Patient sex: M
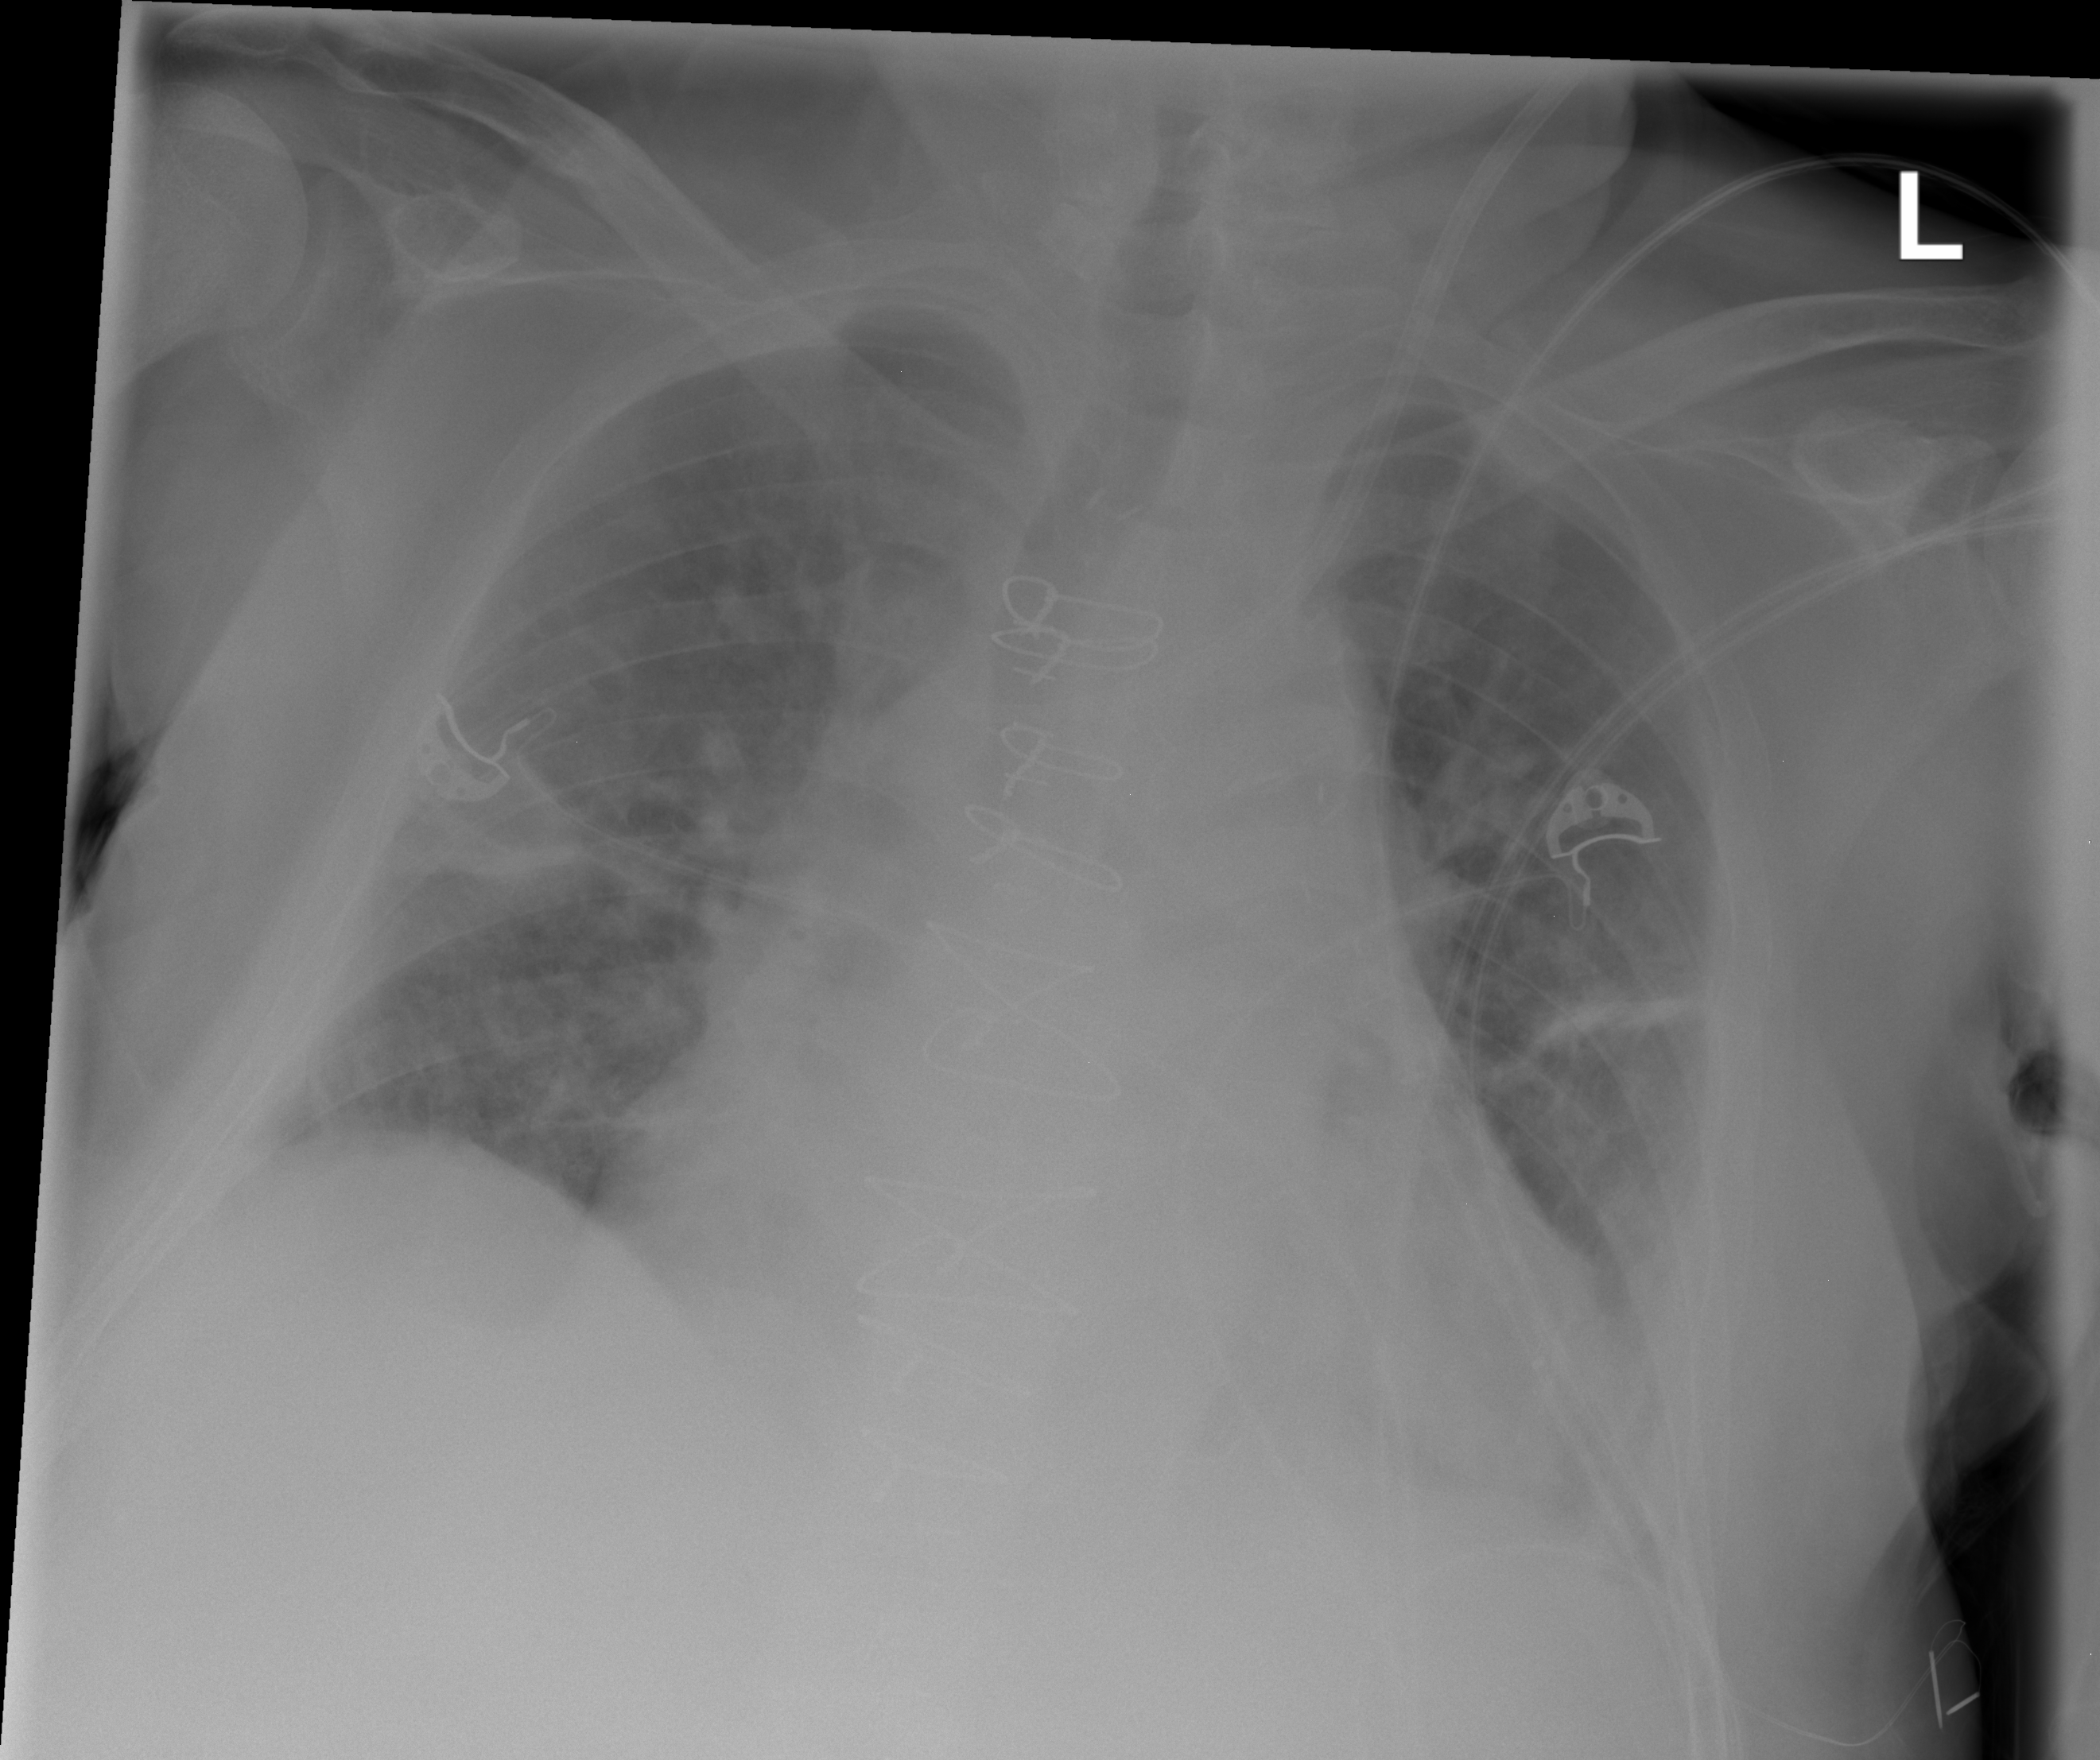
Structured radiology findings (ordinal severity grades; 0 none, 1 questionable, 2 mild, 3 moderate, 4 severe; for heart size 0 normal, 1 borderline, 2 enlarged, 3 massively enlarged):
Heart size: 2
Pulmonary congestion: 2
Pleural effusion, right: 0
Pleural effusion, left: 2
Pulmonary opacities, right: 0
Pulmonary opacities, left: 0
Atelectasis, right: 2
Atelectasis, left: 2